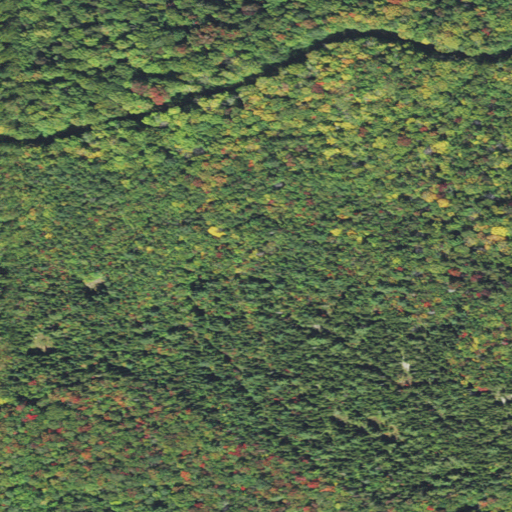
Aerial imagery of mountain in New Hampshire named Bag Hill containing deciduous forest and mixed forest